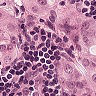
Metastatic tissue present: yes